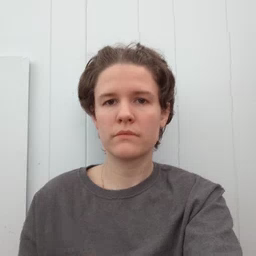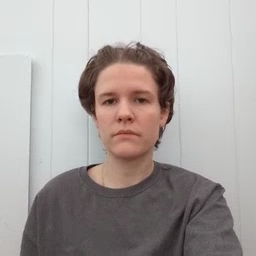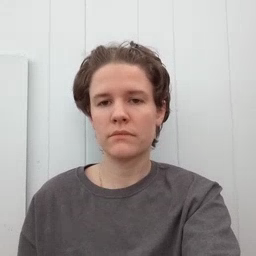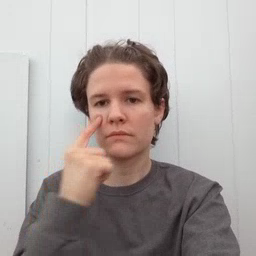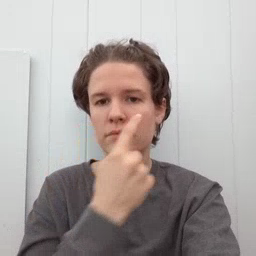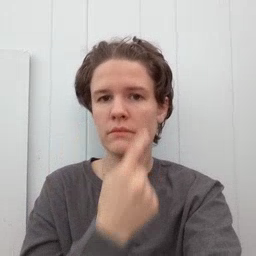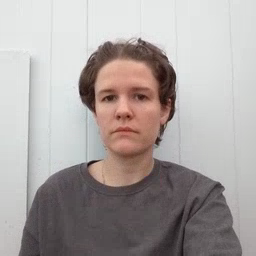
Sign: eye